Question: What does the regex look like for matching only the first instance of a comma, and nothing but that comma?
I have tried things like ',{1}' and I think it has something to do with non-greedy qualifiers like this ',(.*?)', but I have had no success.
I'm using Notepad++ to try to convert code from another language to JavaScript. I want to turn the first comma into a colon. It looks like this:
'''
'TJ', 'Tajikistan' ,
'TZ', 'Tanzania' ,
'TH', 'Thailand' ,
'TL', 'Timor-Leste' ,
'TG', 'Togo' ,
'TK', 'Tokelau' ,
'TO', 'Tongo' ,
'TT', 'Trinidad and Tobago' ,
'''
Find what: '/,/'
Replace with: ':'
0 occurrences were replaced

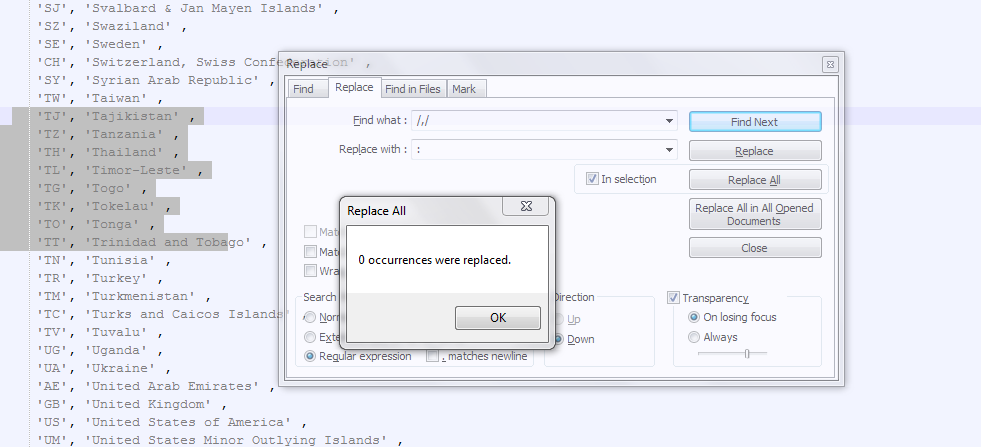
Answer: What you can do is, instead of just replacing the first comma with a colon, you can automatically replace the comma with the colon . (For example, in ''TZ', 'Tanzania' ,', this approach would replace ', 'Tanzania' ,' with ': 'Tanzania' ,'.) After that, since the rest of the line has already undergone replacement, Notepad++ doesn't re-examine it to see whether it contains a comma.
The way you do that is by using a , which lets the replacement-string incorporate part of what the regex matched.
Specifically, you would replace this ("Find what"):
'''
,(.*)
'''
meaning "a comma (','), plus zero or more characters ('.*'), and capture the latter ('()')", with this ("Replace with"):
'''
:$1
'''
meaning "a colon (':'), plus whatever was captured by the first capture group ('$1')".